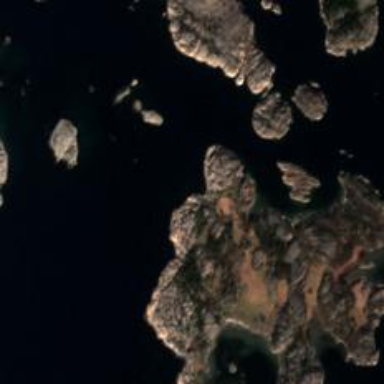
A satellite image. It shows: Breathtaking coastline.